Question: I'm trying to add/remove multiple items to a <URL>.
At the moment I have the following control architecture:

I want to add multiple instances of the 'resultItem_panel' to the 'result_scrolledWindow'.
When I do so I first have to scale the window manually by dragging it with the cursor for it to update and the 'result_scrolledWindow' to show the scroll bars.
My code at the moment:
'''
def __addPublication(self, pub: Publication) -> None:
resultItem_panel = ResultItemPanel(self, pub)
# Add to parent sizer:
self.result_sizer.Add(resultItem_panel, 0, wx.ALL, 5)
self.Layout()
self.Parent.Fit()
# Store it so we later can Destroy() it again:
self.resultItemPanels.append(resultItem_panel)
def clearPublications(self) -> None:
for pub in self.resultItemPanels:
pub.Destroy()
self.resultItemPanels = []
self.Layout()
self.Parent.Fit()
'''
What am I doing wrong here?
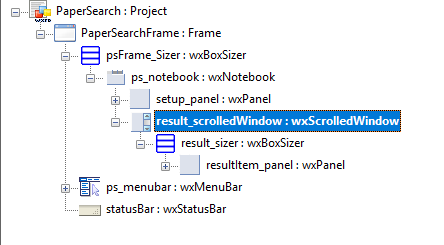
Answer: Replacing:
'''
self.Layout()
self.Parent.Fit()
'''
with:
'''
self.result_sizer.Layout()
self.PostSizeEvent()
'''
did the trick for me.
Reference: <URL>